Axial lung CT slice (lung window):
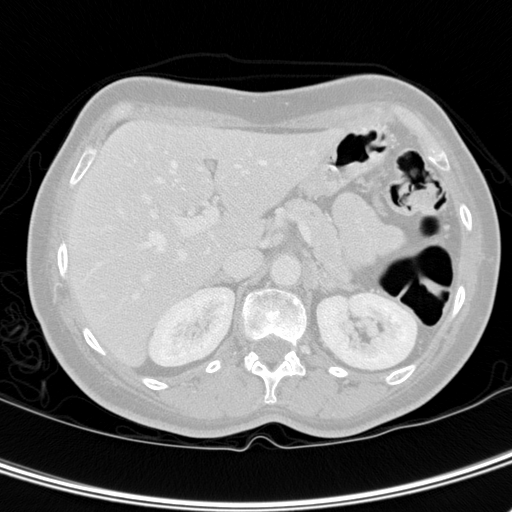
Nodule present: no